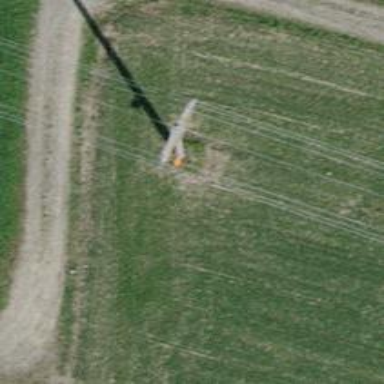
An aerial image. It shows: Pipeline marker.